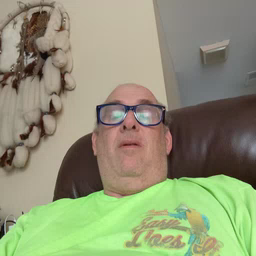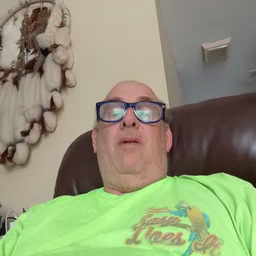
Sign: yourself